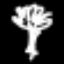
Label: palm tree